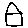
Label: house